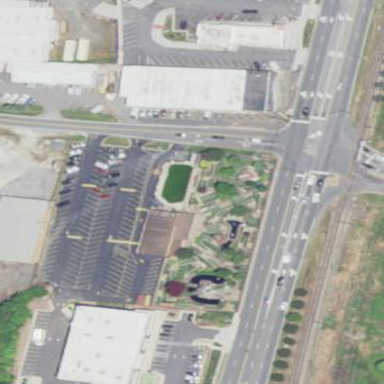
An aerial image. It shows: Miniature golf area designated for leisure and sports activities.